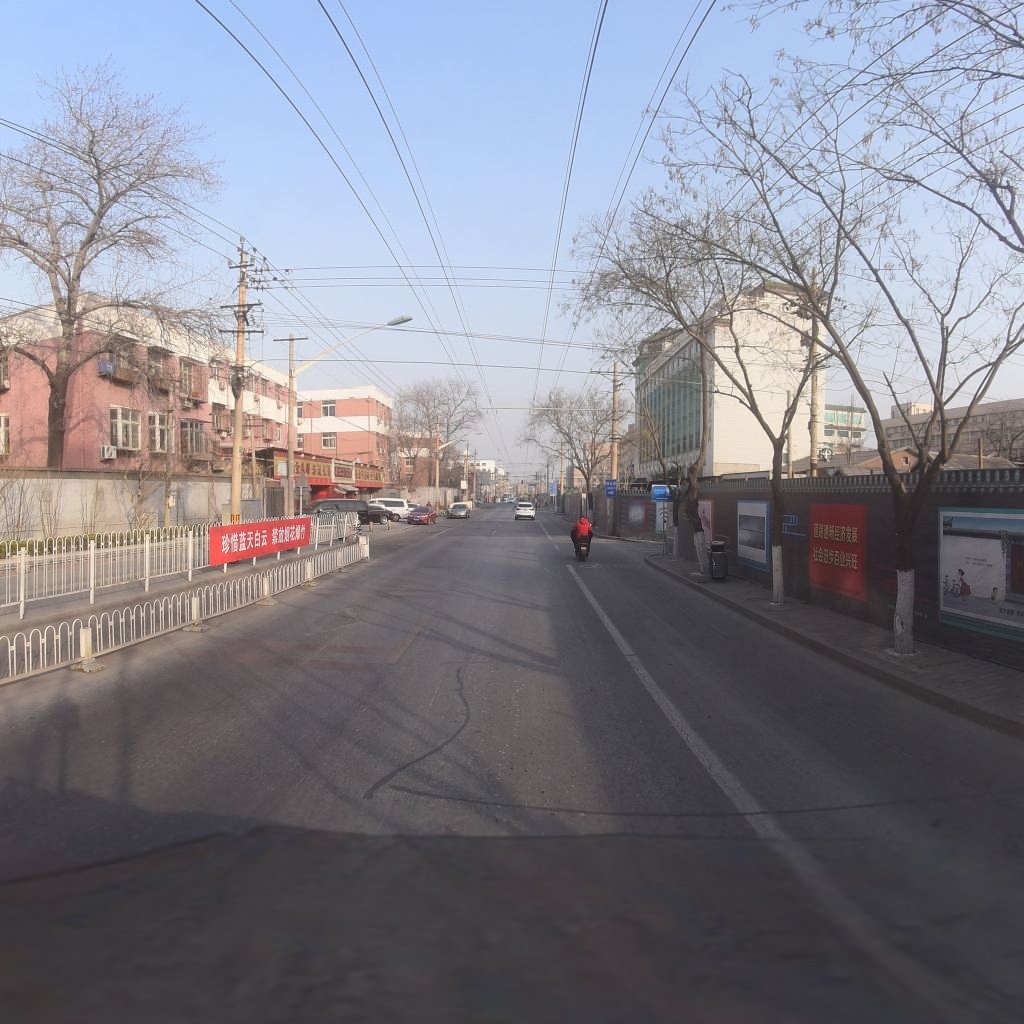
Region: Xicheng
Road damage annotations: transverse patch, longitudinal patch